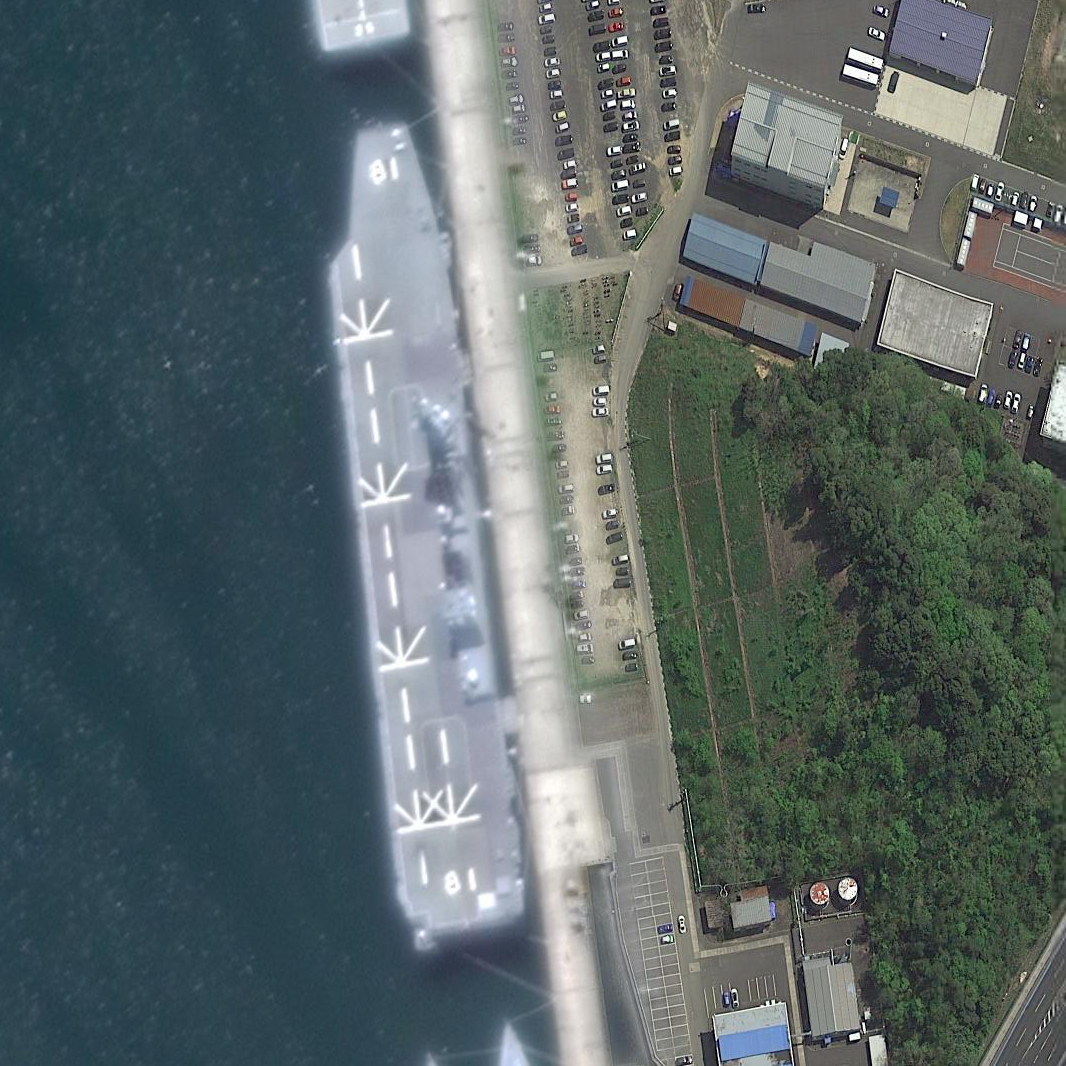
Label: Hyuga-class_helicopter_destroyer